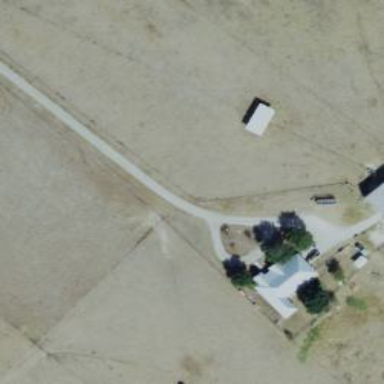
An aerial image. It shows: Driveway.